Field crop: maize
Growth stage: 2
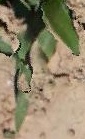
Species: maize